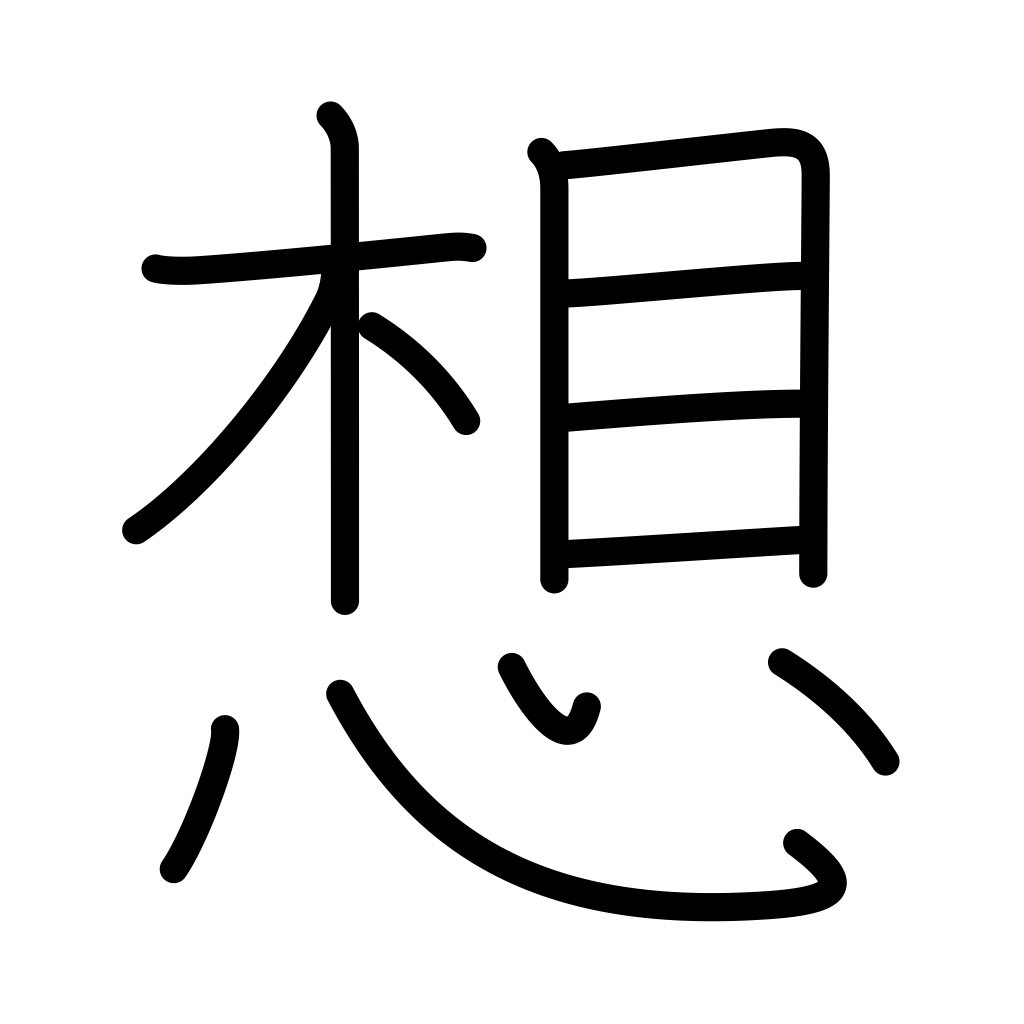
Meaning: idea, thought, conception, think